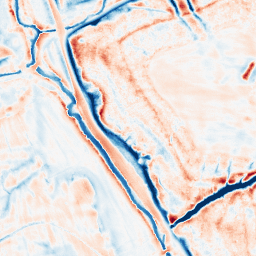
Category: edge_preserving
Decomposition family: bilateral
Decomposition parameters: d: 21
sigma_color: 50
sigma_space: 50
Upsampling method: sinc_hamming
Upsampling parameters: scale: 4
kernel_size: 16
Upsampling scale: 4